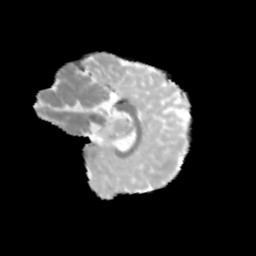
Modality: MD
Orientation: sagittal
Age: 11
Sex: female
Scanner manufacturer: siemens
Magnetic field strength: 3 T
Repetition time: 3.8 s
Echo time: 0.07 s